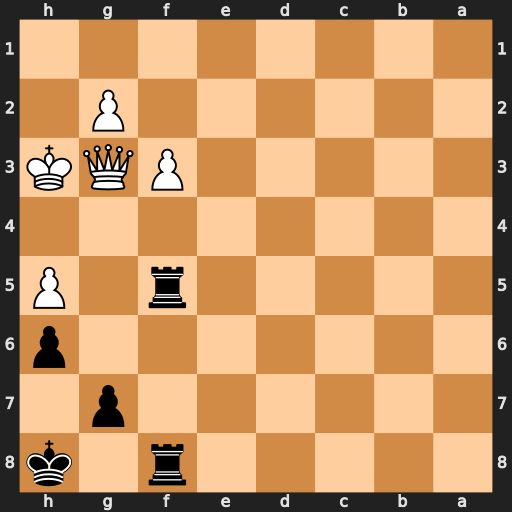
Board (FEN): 5r1k/6p1/7p/5r1P/8/5PQK/6P1/8
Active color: b
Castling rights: -
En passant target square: -
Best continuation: Rxh5+ Kg4 Rg5+ Kh4 Rxg3